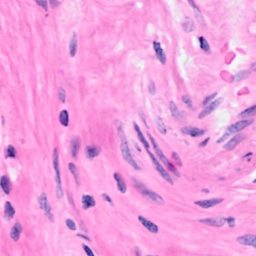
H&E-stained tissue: Breast